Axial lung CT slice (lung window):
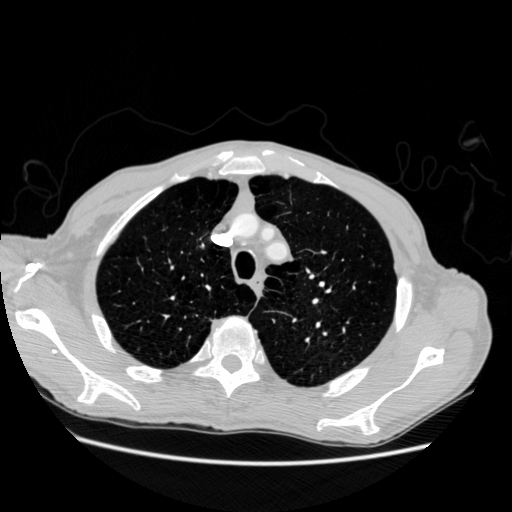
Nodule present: no